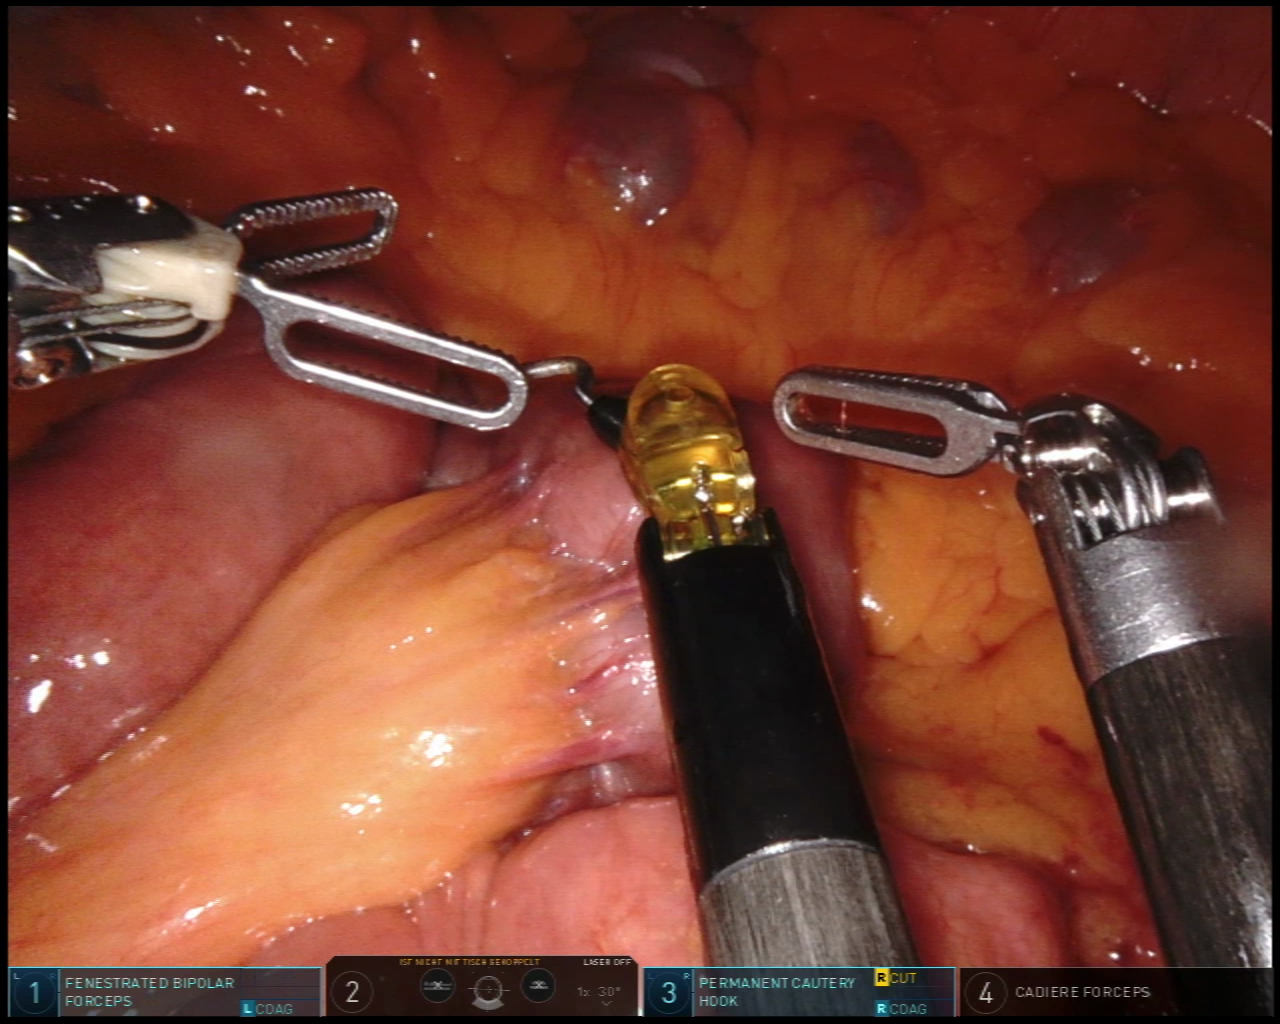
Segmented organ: small_intestine
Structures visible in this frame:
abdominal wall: no
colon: yes
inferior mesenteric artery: no
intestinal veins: no
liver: no
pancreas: no
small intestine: yes
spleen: no
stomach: no
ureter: no
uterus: no
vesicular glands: no